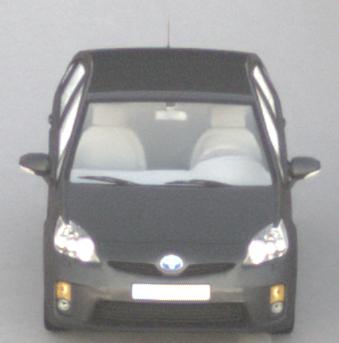
Make: Toyota
Model: Prius 1.5 Hybrid
Detailed model: Prius (HW2)
Model produced from: 2006/03
Model produced until: 2009/06
Doors: 5
Color: gray
Road condition: dry road
Daytime: sunrise or sunset
Contrast: low contrast